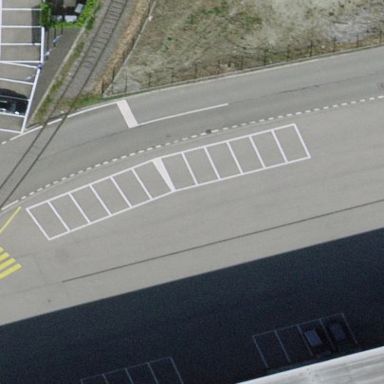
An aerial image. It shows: Street-side parking lot with asphalt surface.